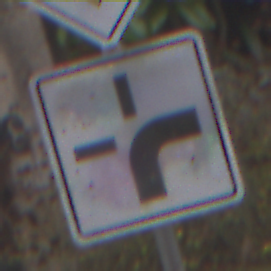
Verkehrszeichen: VerlaufVorfahrtsstrasse3
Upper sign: Vorfahrtsstrasse
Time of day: Midday
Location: Outdoor (Urban)
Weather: Overcast
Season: NotSpecified
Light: Natural